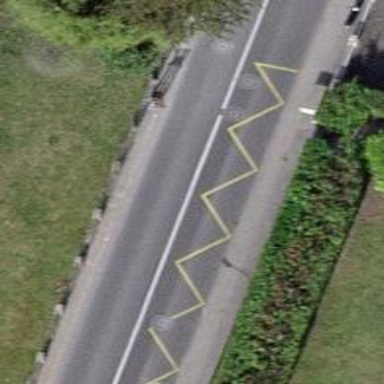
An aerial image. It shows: Bus stop with designated stop position for public transport.